Interaction volume radius: 10 \u00c5
Interaction volume height: 10 \u00c5
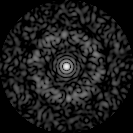
Disorder parameter: 0.826